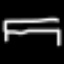
Label: bed